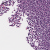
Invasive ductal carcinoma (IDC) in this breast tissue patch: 1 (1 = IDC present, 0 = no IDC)